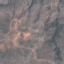
Land use / land cover class: HerbaceousVegetation